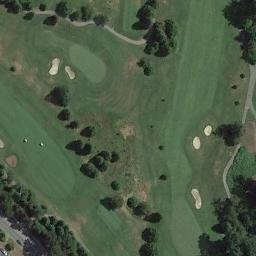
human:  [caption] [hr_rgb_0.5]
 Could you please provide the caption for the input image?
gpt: Lots of trees are beside the golf course .

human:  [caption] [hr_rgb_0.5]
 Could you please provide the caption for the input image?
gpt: The golf course has a putting green, Some fairways, Roads, Barrier trees and sandpits and some barrier trees are on both sides of the fairways .

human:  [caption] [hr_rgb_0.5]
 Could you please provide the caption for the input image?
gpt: At the intersection of the three paths, There are two bunkers .

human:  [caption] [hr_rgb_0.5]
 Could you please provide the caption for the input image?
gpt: There are a few bunkers and a few paths on the large green lawn on the golf course and many trees .

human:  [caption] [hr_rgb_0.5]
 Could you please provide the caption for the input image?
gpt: There are five bunkers and some trees on the golf course .